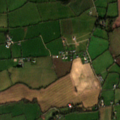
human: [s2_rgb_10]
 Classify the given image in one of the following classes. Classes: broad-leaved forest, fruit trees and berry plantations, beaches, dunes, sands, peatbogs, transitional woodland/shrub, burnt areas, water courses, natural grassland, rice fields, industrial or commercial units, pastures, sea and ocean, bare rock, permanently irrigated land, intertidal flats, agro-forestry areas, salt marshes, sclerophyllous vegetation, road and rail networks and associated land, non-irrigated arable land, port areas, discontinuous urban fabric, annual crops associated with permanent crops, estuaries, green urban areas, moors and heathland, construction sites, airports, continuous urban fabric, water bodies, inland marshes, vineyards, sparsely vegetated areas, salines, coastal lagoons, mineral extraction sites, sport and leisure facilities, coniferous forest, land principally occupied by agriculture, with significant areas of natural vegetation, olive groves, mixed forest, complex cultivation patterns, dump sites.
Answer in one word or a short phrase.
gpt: non-irrigated arable land, pastures